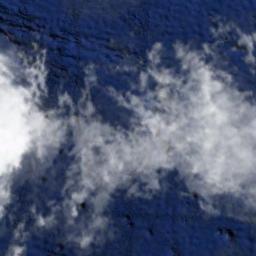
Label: cloud